Aerial crown-view tile of a tropical tree (Barro Colorado Island, Panama), acquired 20240918:
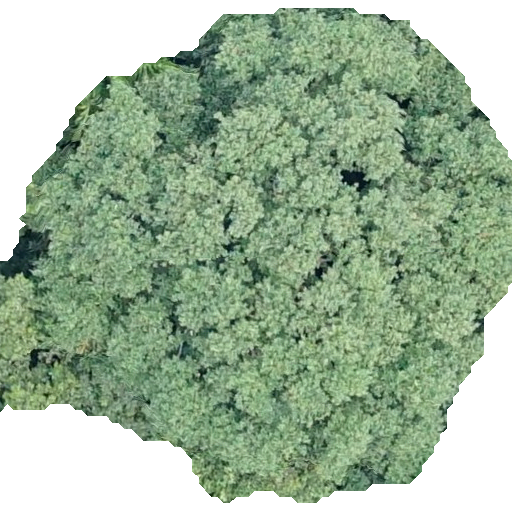
Species: Hieronyma alchorneoides
GBIF accepted scientific name: Hieronyma alchorneoides
Crown area: 310.409 m²